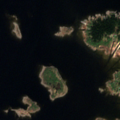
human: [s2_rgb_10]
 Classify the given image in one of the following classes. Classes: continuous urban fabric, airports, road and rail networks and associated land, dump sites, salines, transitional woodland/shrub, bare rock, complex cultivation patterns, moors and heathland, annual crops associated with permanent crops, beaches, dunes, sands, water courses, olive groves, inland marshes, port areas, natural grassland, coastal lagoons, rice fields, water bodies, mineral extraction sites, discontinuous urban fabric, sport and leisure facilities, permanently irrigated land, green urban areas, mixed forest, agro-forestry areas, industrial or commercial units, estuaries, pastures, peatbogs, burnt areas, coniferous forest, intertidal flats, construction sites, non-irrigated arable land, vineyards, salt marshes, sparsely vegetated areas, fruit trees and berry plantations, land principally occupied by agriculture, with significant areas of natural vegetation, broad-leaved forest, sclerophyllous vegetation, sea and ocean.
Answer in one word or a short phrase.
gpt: coniferous forest, sea and ocean